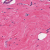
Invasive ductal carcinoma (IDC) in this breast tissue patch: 0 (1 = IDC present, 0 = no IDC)